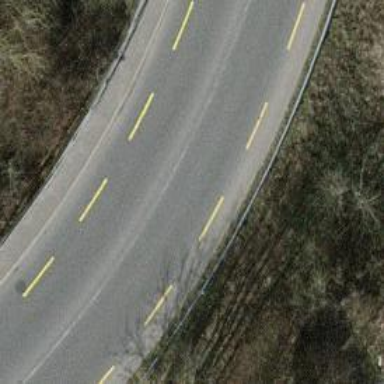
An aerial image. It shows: Asphalt surface bridge over secondary road. There is dedicated cycle lane on both sides of the bridge.